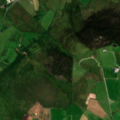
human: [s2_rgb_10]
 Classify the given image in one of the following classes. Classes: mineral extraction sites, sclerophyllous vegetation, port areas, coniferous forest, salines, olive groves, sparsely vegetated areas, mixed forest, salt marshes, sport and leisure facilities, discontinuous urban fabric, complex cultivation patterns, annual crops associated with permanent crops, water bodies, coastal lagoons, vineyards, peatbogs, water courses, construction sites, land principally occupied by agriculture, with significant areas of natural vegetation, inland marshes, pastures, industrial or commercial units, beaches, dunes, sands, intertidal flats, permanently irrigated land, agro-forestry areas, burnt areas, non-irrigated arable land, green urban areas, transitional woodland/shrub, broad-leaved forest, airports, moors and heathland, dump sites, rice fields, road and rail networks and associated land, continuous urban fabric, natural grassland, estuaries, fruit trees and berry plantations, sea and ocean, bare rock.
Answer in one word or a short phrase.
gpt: pastures, natural grassland, moors and heathland